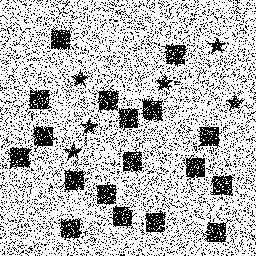
Squares: 18
Triangles: 0
Stars: 6
Total shapes: 24